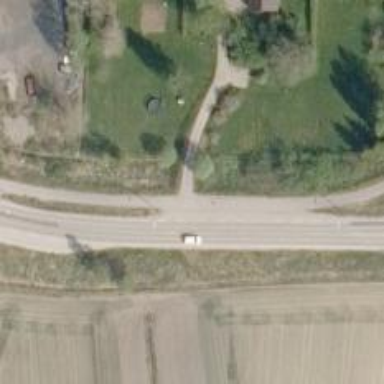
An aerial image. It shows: Asphalt cycleway.